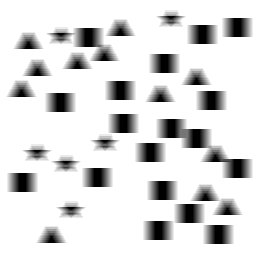
Squares: 18
Triangles: 12
Stars: 6
Total shapes: 36